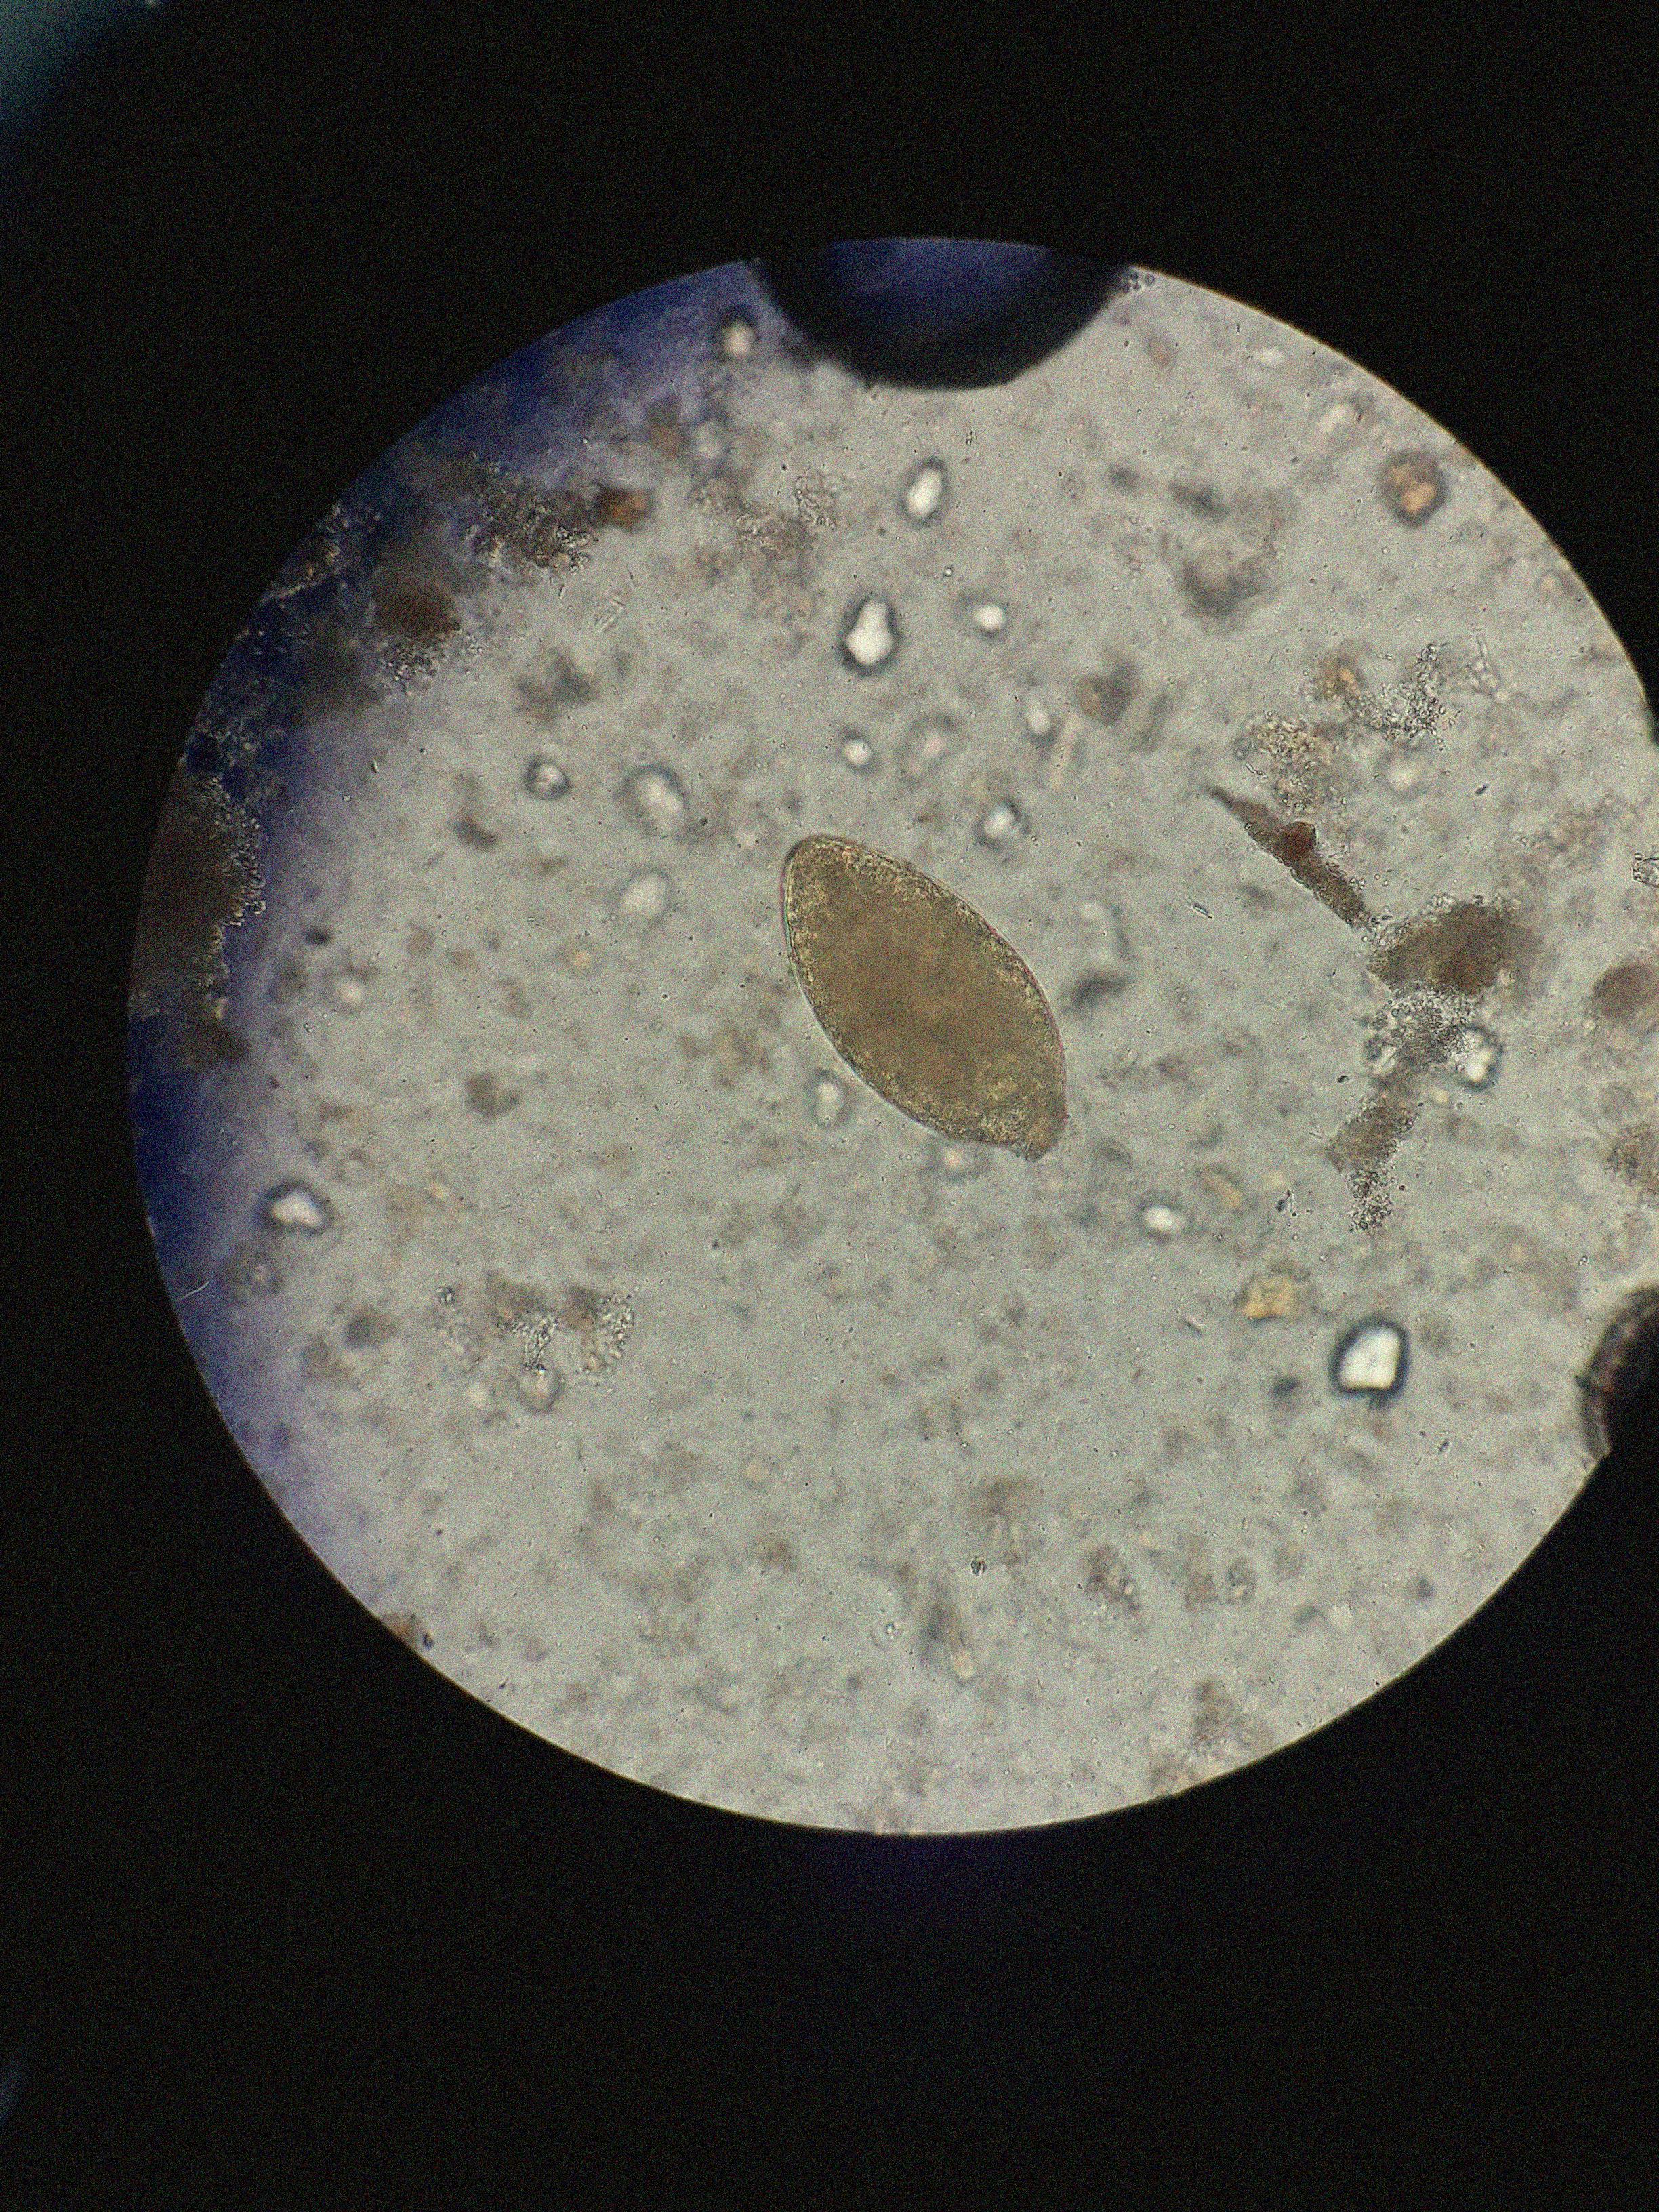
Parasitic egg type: Fasciolopsis buski